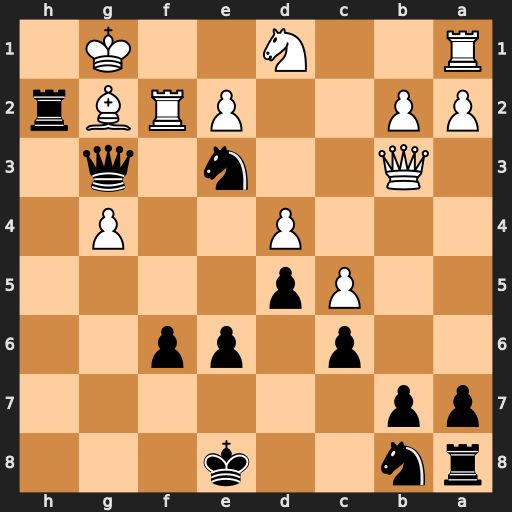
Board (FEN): rn2k3/pp6/2p1pp2/2Pp4/3P2P1/1Q2n1q1/PP2PRBr/R2N2K1
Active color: b
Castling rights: q
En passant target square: -
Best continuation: Rxg2+ Rxg2 Qxg2#